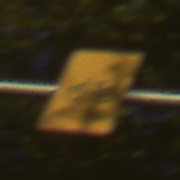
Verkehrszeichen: RadverkehrOhnePfeilsymbol
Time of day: SunriseSunset
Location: Outdoor (Nature)
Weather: PartlyCloudy
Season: NotSpecified
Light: Natural